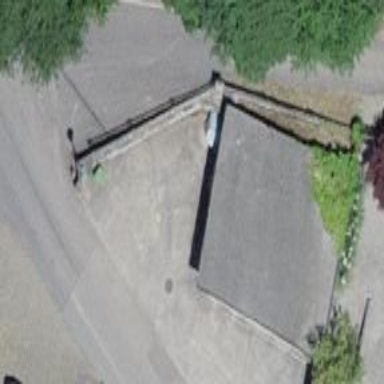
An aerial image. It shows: Garage building.